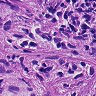
Metastatic tissue present: yes